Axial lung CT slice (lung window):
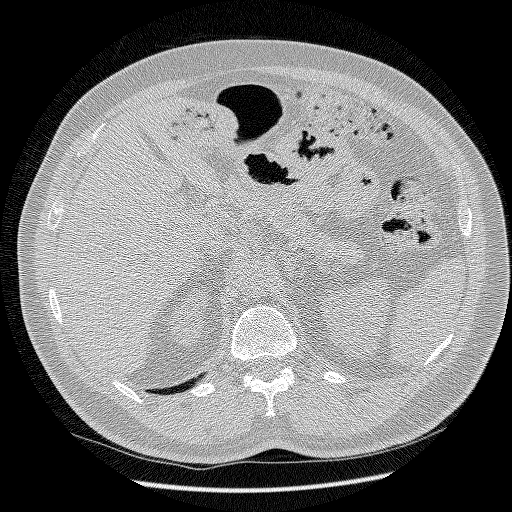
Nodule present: no